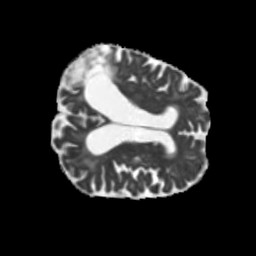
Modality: MD
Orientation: axial
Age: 66
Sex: female
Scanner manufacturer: siemens
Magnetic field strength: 3 T
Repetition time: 5.25 s
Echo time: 0.08 s